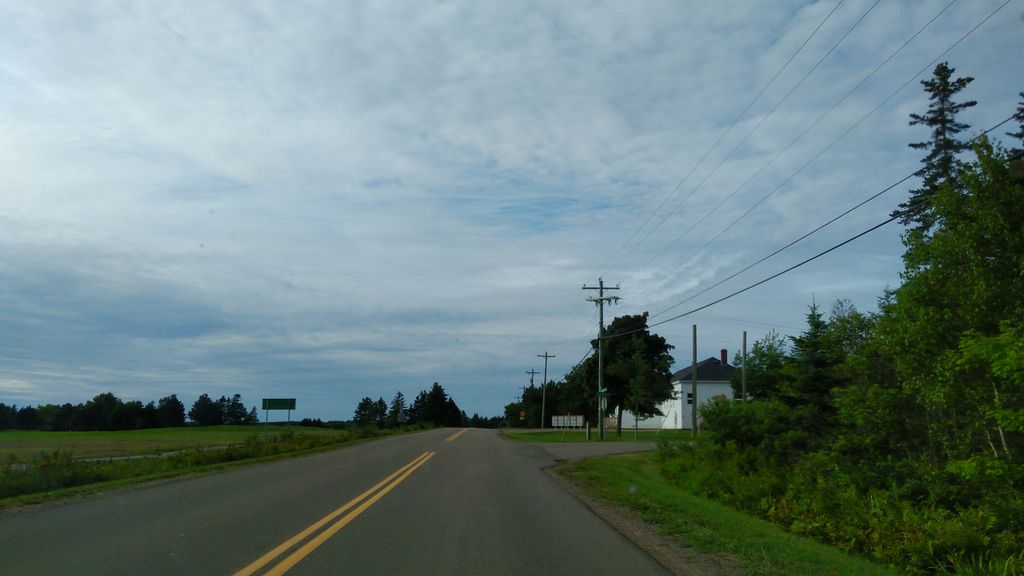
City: charlottetown